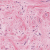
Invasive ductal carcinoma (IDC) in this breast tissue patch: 0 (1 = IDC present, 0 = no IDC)